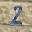
Label: 2